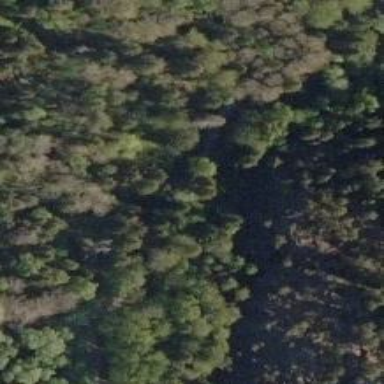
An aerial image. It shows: Cliff in nature.